Field crop: maize
Growth stage: 2
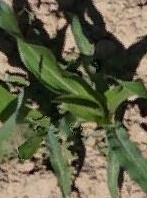
Species: maize